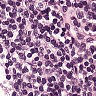
Metastatic tissue present: no